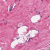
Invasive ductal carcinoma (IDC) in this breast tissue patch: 0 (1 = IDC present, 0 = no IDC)